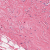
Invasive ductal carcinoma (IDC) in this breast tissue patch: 0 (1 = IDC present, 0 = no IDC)